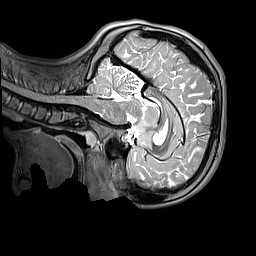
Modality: T2w
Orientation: sagittal
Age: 11
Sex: female
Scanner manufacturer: siemens
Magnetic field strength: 3 T
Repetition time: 3.2 s
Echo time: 0.408 s